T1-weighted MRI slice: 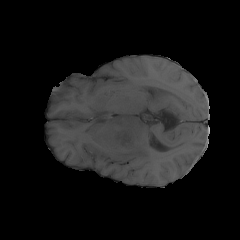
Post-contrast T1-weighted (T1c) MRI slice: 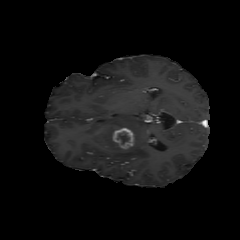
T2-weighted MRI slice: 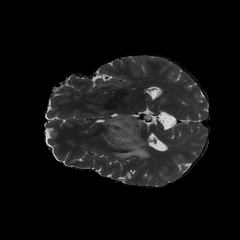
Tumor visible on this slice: yes